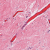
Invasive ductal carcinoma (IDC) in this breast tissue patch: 0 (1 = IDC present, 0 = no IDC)